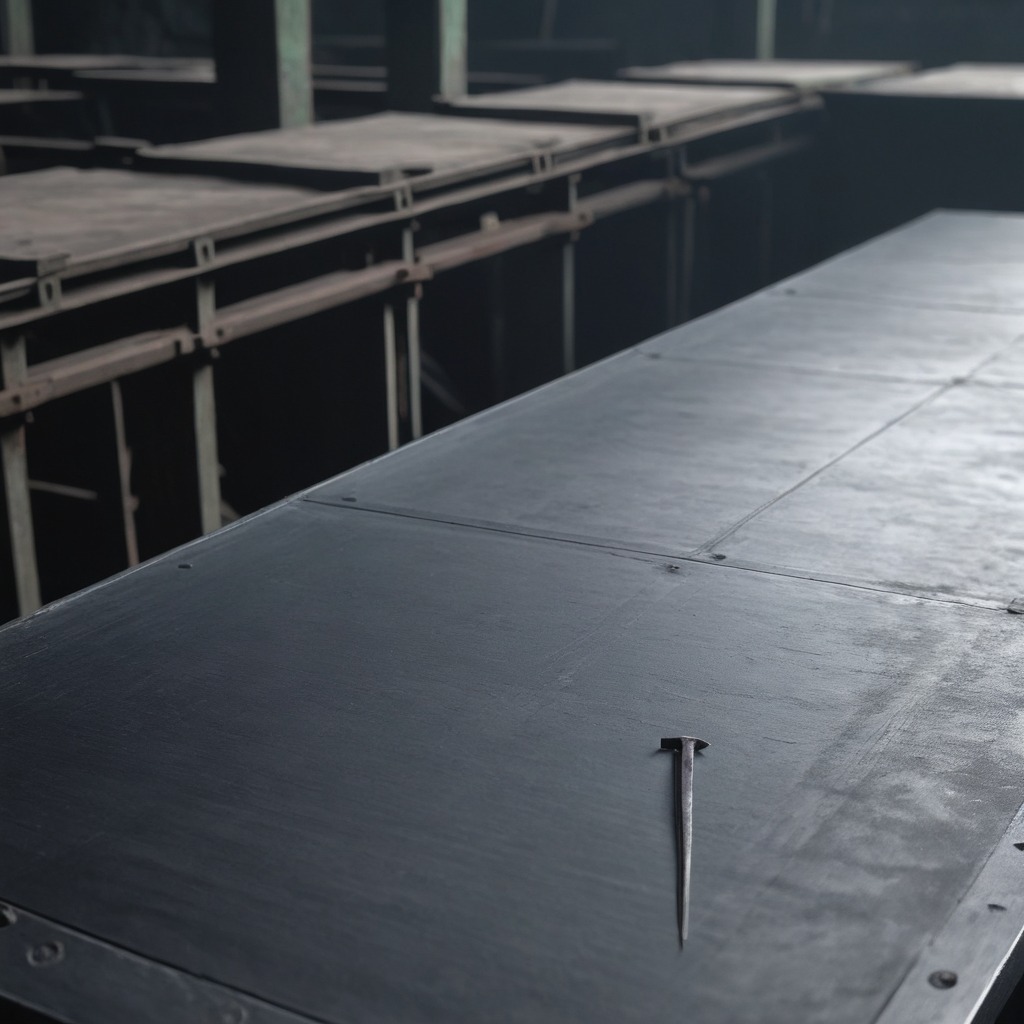
An iron nail is lying on the cold steel table in a mining workshop.